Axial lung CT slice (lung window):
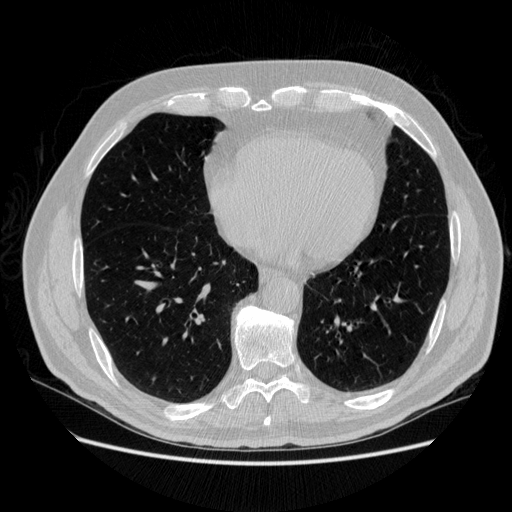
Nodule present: no